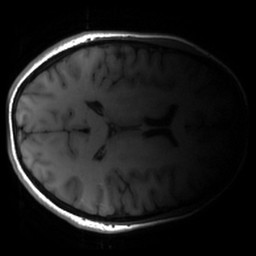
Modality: T1w
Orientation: axial